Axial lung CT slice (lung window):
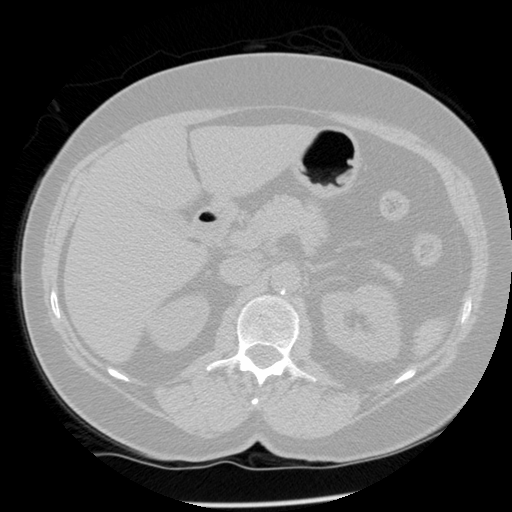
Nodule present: no